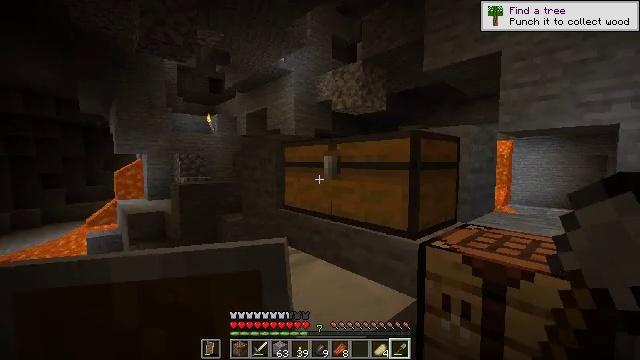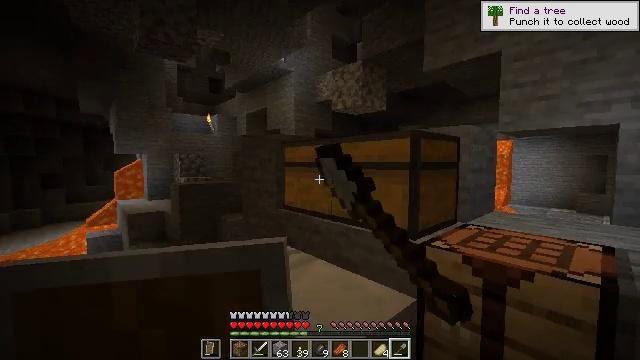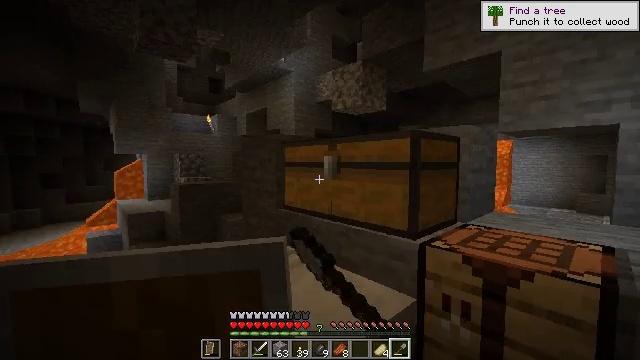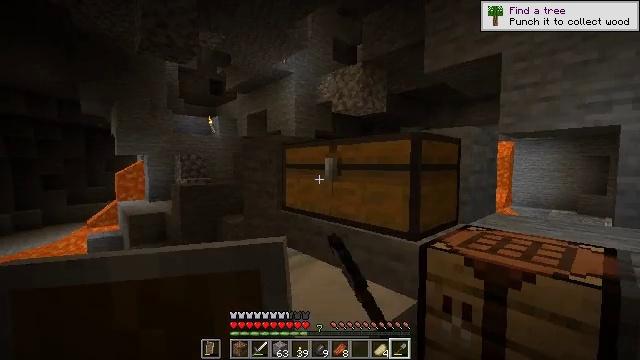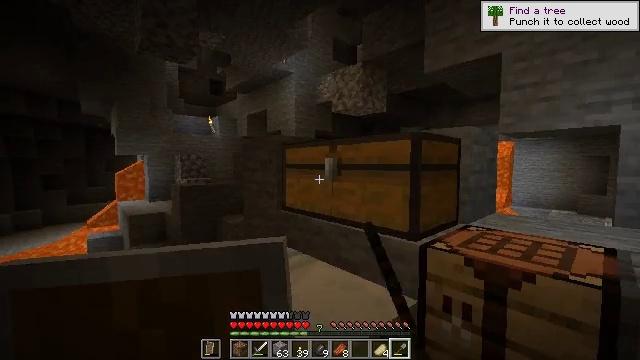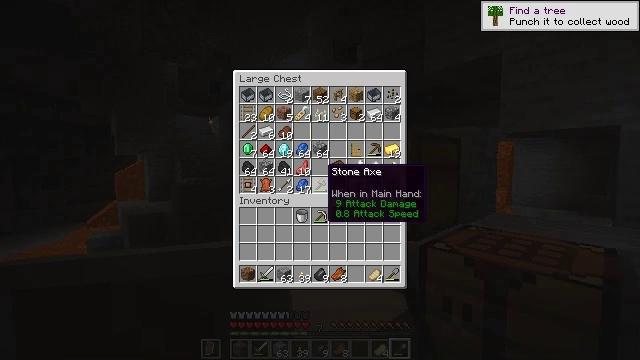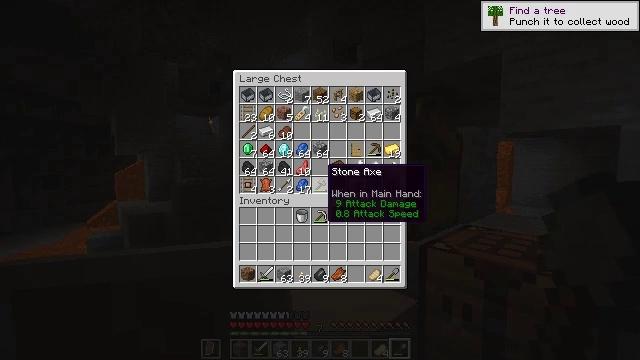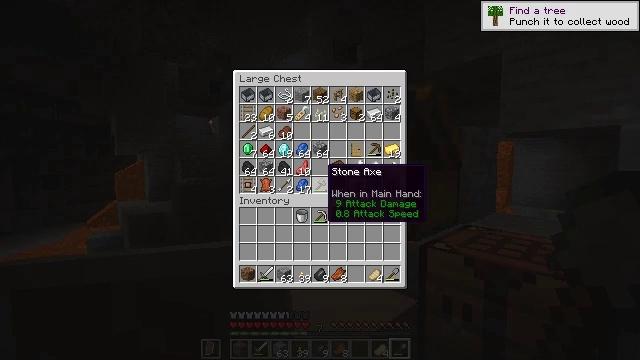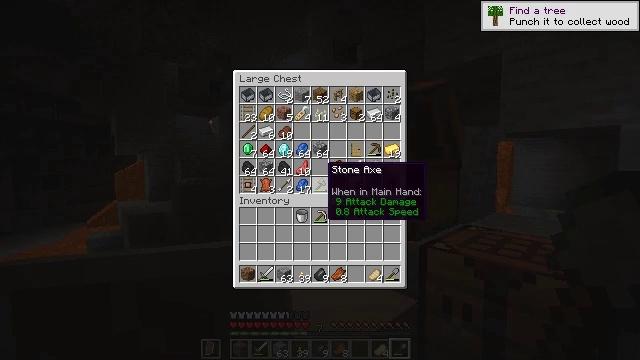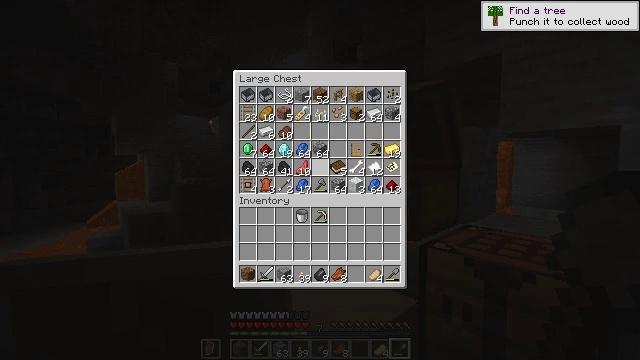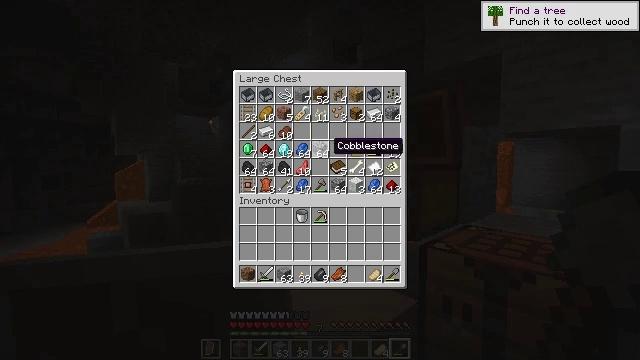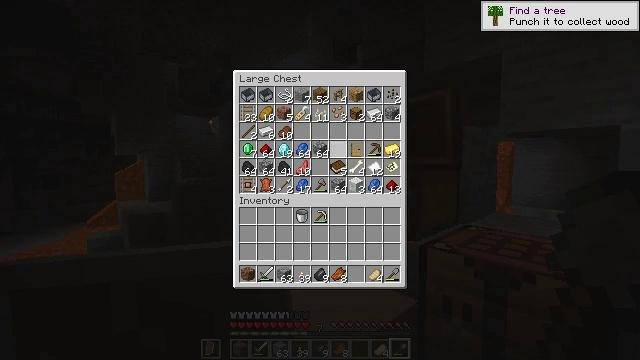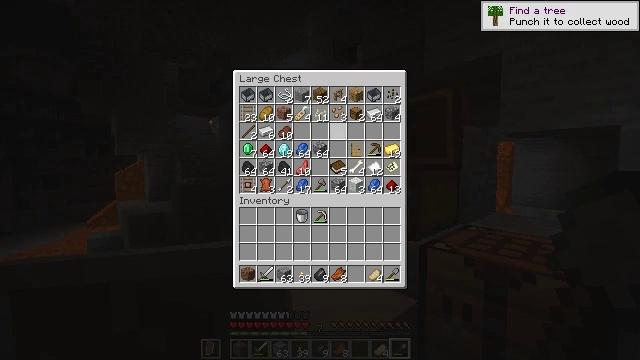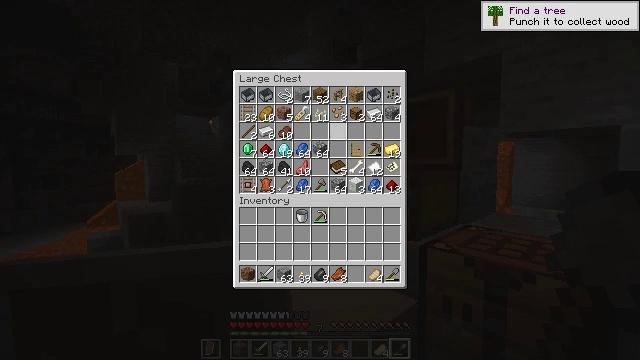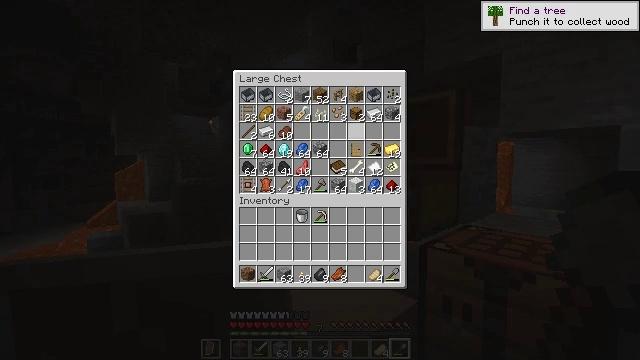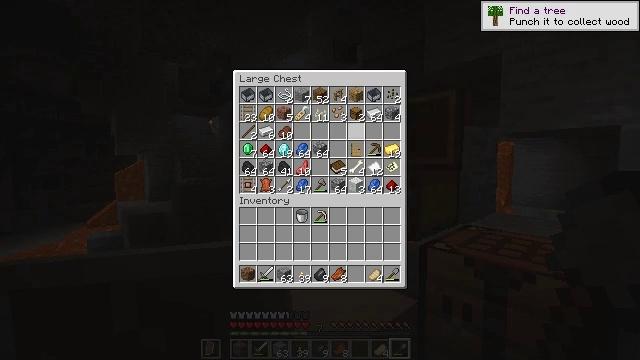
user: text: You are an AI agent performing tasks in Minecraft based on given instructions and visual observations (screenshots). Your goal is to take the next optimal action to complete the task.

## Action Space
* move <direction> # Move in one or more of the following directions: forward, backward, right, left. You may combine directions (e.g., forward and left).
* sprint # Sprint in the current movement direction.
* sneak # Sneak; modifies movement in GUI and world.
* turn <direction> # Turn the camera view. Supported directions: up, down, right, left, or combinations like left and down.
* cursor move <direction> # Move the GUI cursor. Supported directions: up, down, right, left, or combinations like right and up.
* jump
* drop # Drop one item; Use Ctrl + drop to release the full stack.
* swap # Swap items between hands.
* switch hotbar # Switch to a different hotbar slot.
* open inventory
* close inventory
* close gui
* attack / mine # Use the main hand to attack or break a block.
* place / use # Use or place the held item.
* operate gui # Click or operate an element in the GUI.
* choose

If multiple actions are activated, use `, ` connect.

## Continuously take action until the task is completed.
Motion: motion action
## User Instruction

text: Use iron and flint in the crafting table to create flint and steel.
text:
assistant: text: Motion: use / place
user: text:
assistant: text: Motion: use / place
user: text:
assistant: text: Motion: no_op
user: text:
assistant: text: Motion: no_op
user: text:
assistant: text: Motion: no_op
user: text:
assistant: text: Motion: no_op
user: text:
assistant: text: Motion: no_op
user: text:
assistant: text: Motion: no_op
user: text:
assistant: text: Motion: turn up
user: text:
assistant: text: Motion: turn up
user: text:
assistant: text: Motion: turn up
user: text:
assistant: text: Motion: turn up
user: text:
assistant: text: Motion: turn right and up
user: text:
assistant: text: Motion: turn right
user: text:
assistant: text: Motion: turn right
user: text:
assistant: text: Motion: no_op
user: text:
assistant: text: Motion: no_op
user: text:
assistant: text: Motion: no_op
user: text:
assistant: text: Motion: no_op
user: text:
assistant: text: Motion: no_op
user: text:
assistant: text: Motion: no_op
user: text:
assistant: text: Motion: no_op
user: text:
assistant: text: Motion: use / place
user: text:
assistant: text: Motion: use / place
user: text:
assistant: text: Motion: no_op
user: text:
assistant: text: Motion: turn down
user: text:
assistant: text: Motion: turn left and down
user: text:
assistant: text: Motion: turn down
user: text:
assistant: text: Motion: turn down
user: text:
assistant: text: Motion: turn down